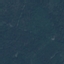
Land use / land cover: Forest